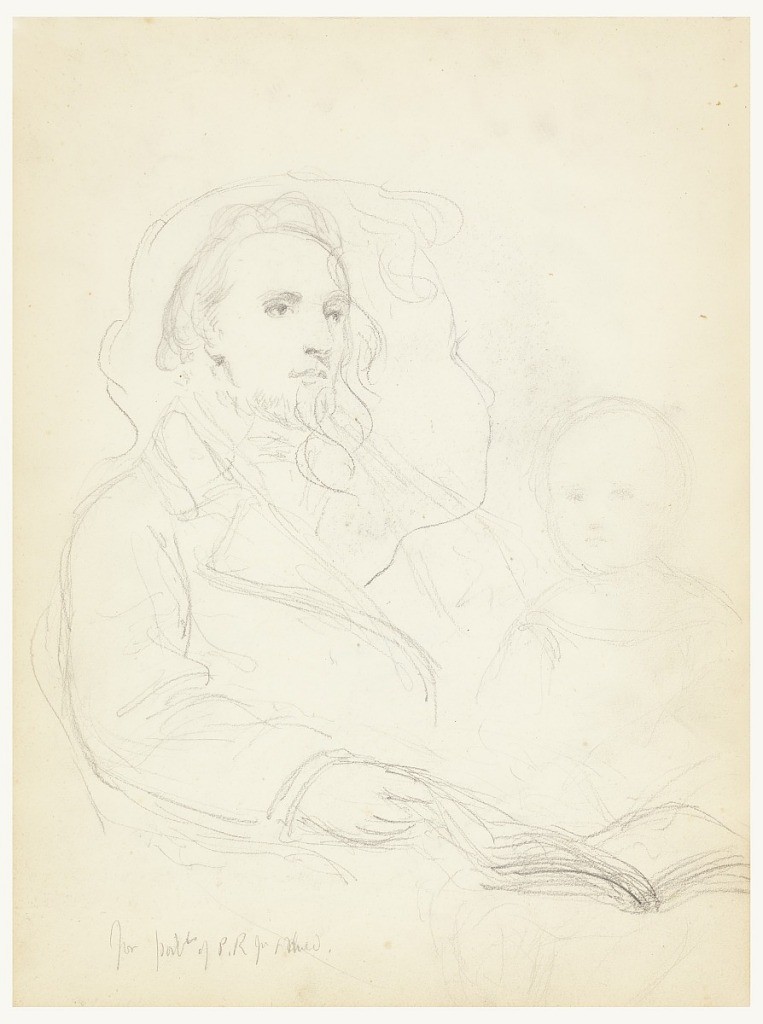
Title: Sketches for "Lesson of Charity" and portrait of Peter Richards, Jr.
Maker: Daniel Huntington, American, 1816–1906
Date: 1849
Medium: Graphite on cream paper
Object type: Drawing
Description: Man seated in an armchair, turned toward the right, an open book in his right hand. Bust of a child facing frontally, right, and a head of a child (see verso) superimposed. Center, name of man, lower left. Verso: Head of a child: "Charlie: for "Lesson of Charity," facing away, left. Name and date on lower right.